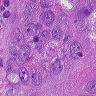
Metastatic tissue present: yes